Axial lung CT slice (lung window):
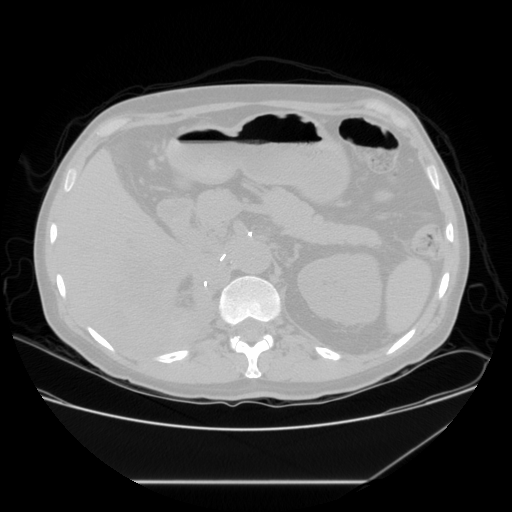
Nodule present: no